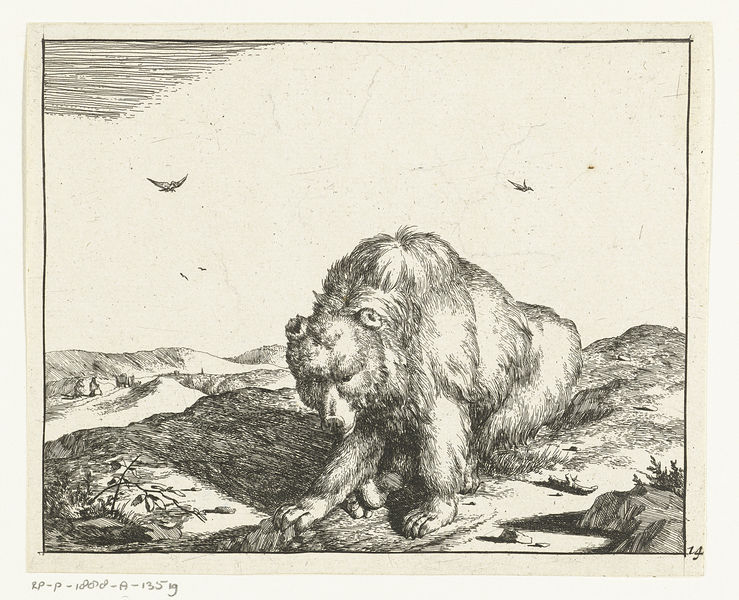
Titel: Zittende beer van voren gezien
Künstler: Marcus de Bye
Standort: Amsterdam
Institution: Rijksmuseum
Schlagwörter: men, people, white, black, gray, grey, nose, plant, rock, rocks, sky, ear, hills, mountain, nature, eyes, grass, drawing, black and white, fur, bird, illustration, sketch, birds, pen, wings, leaves, ears, pencil, postcard, animal, legs, paw, paws, snout, beast, bear, twigs, 14, hunters